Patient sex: M
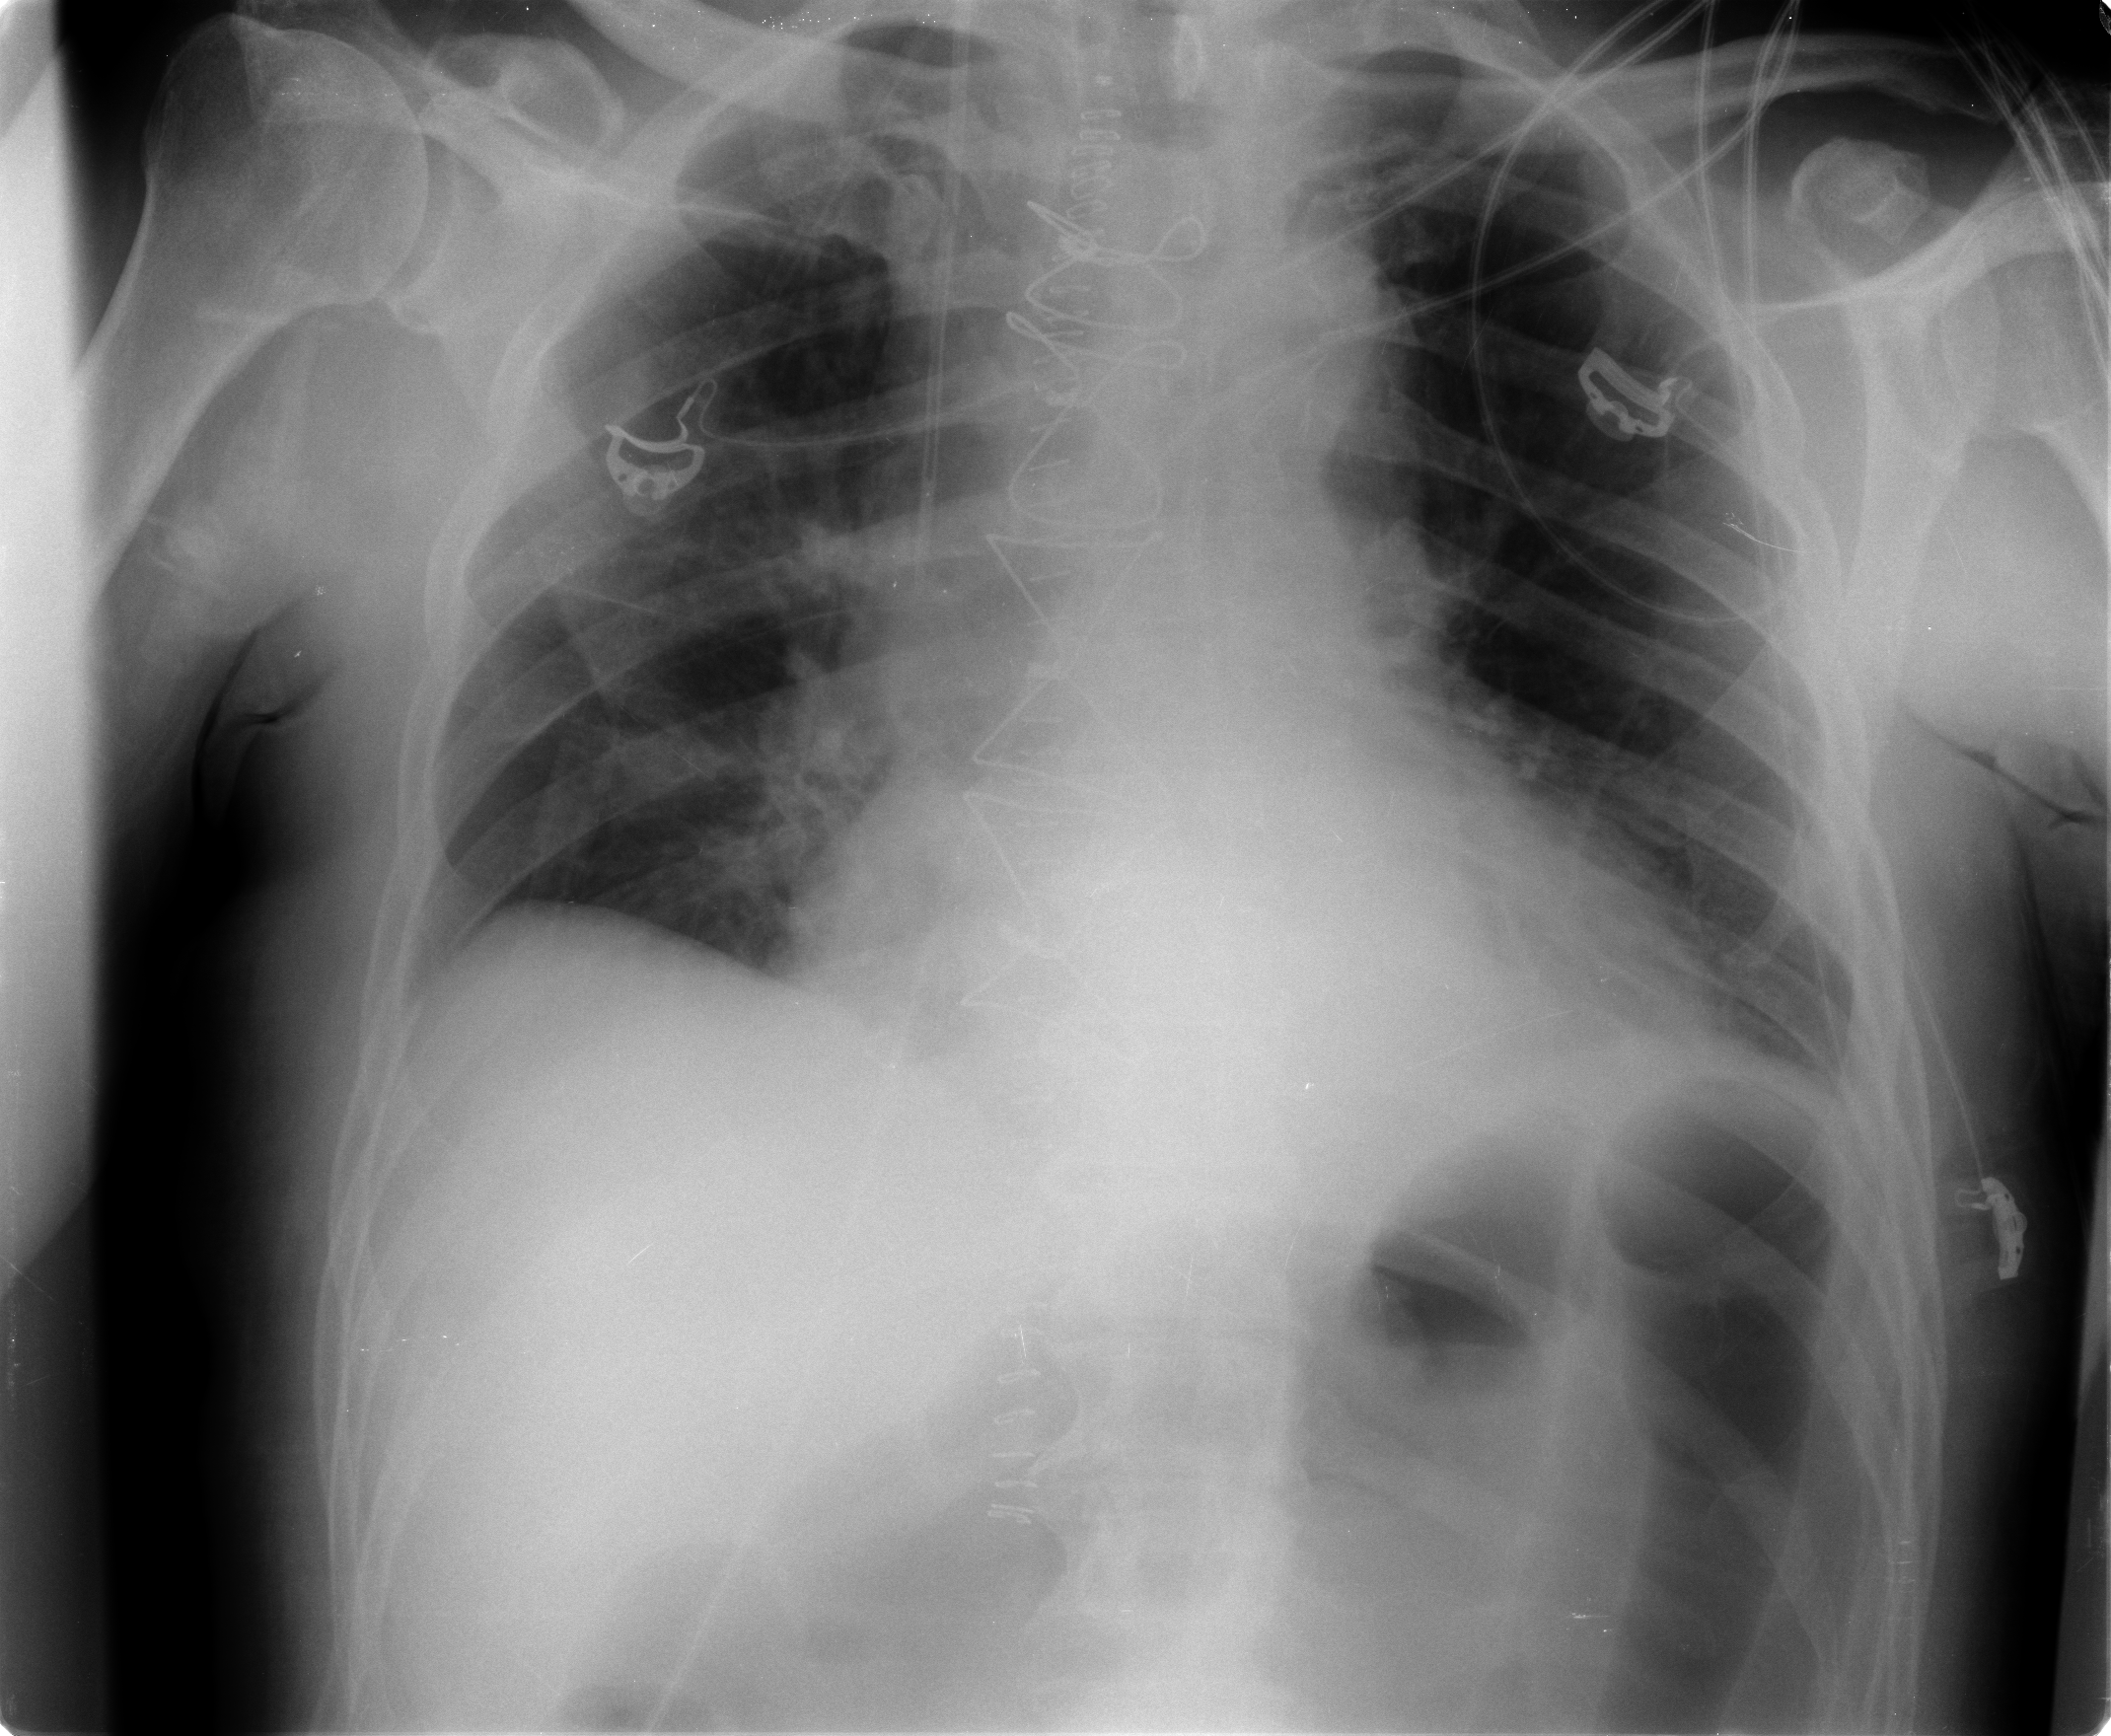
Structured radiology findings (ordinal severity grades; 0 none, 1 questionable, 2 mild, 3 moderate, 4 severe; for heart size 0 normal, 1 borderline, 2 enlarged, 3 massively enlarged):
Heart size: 2
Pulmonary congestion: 1
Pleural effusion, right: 0
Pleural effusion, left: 1
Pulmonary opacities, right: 0
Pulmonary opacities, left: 0
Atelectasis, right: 2
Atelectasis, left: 0